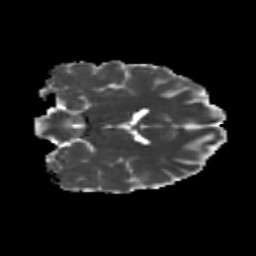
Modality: MD
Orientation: coronal
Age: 19
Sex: female
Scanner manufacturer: siemens
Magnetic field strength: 3 T
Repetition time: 3.5 s
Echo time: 0.104 s